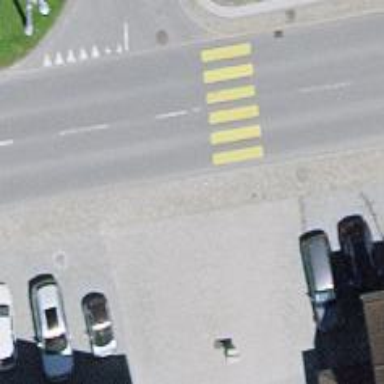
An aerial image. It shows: Kerb barrier.